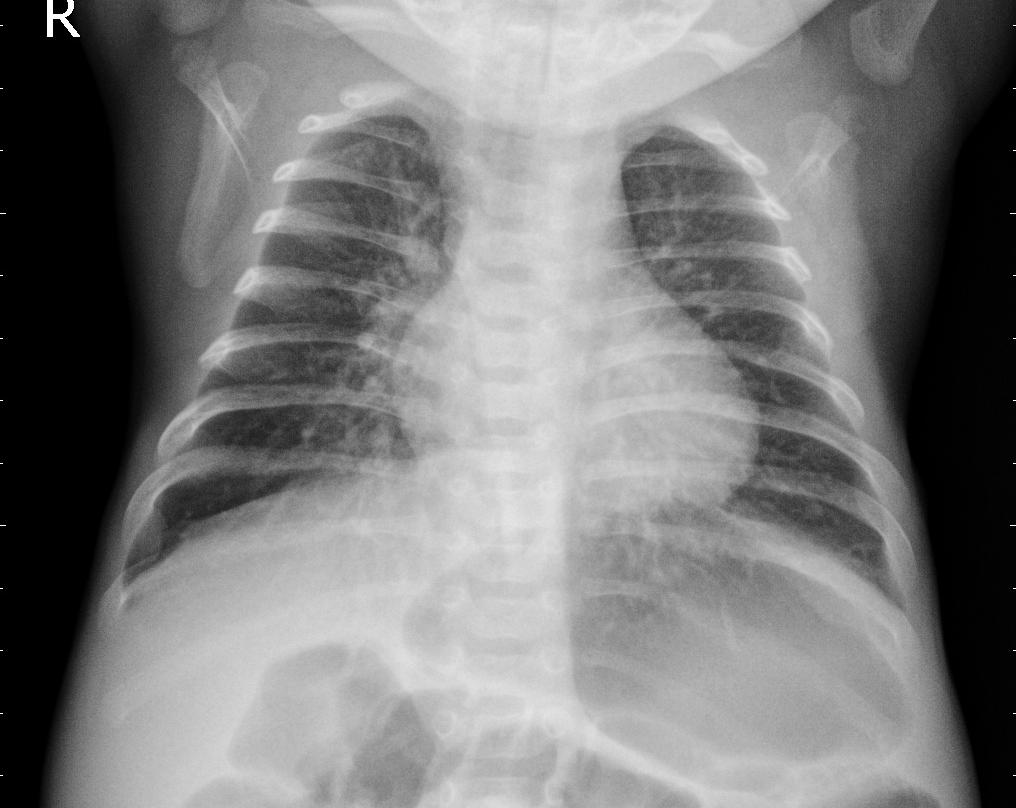
Diagnosis: PNEUMONIA